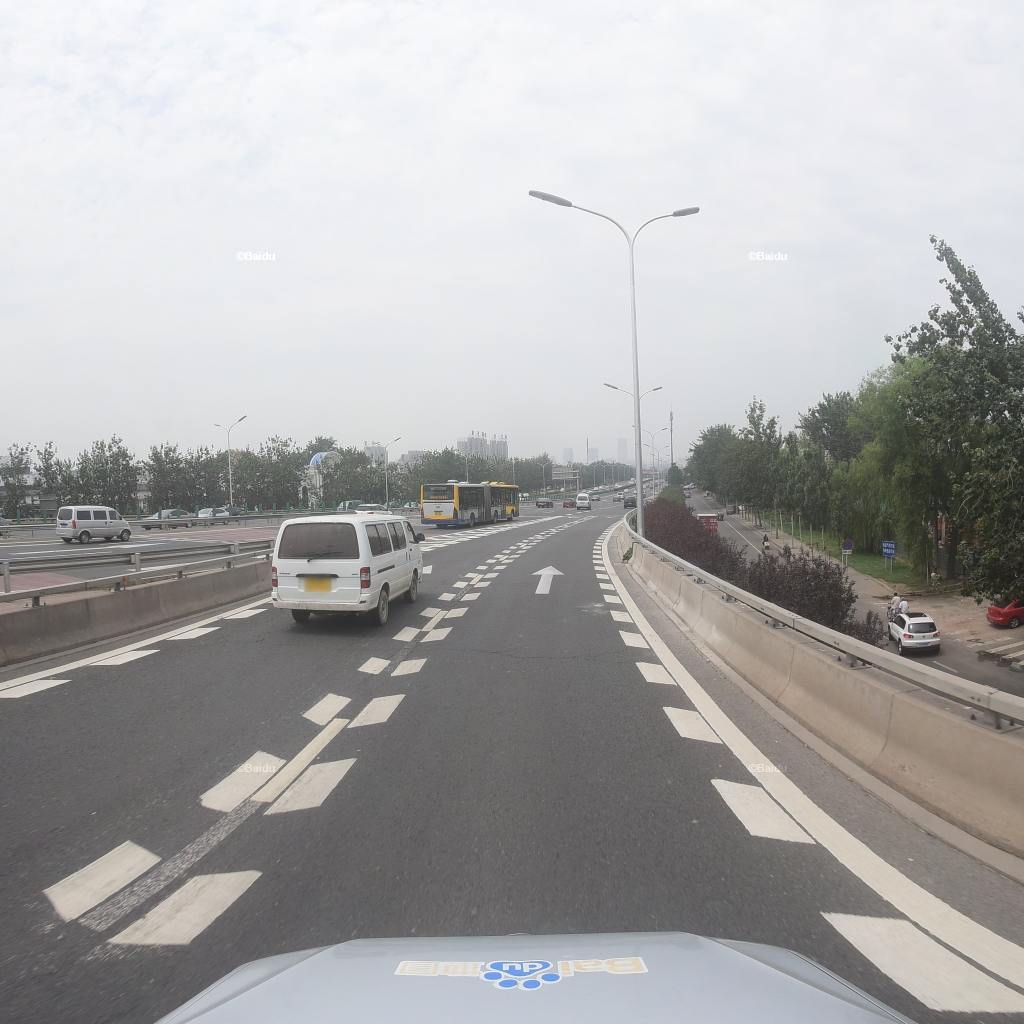
Region: Fengtai
Road damage annotations: transverse crack